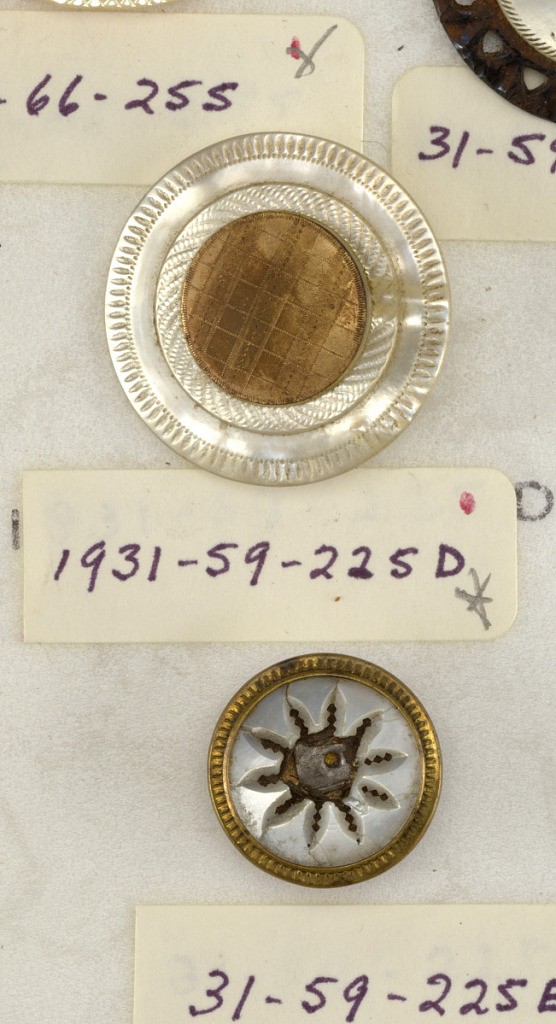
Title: Button
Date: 19th century
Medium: Pearl, shell, brass, copper, glass
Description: Flat circular button with shanks, varying.

On card 31